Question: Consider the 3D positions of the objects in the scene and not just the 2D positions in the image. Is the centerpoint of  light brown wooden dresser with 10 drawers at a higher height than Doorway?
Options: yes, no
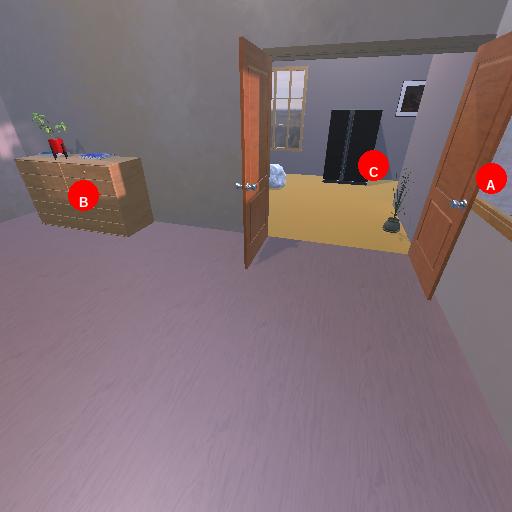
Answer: yes